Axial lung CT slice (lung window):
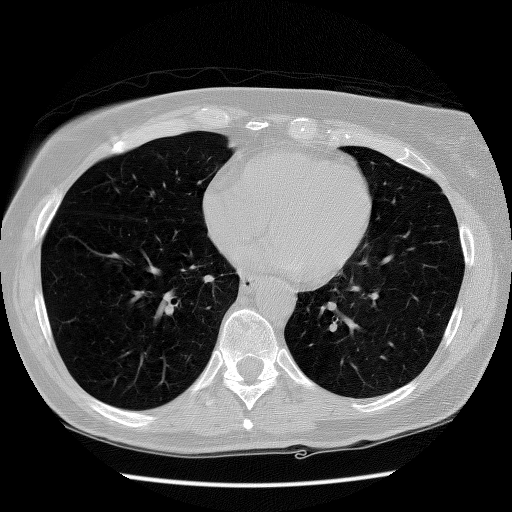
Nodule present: no